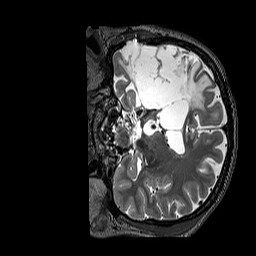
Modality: T2w
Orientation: coronal
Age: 40
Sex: male
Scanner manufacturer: siemens
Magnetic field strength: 3 T
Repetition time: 3.2 s
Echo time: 0.567 s